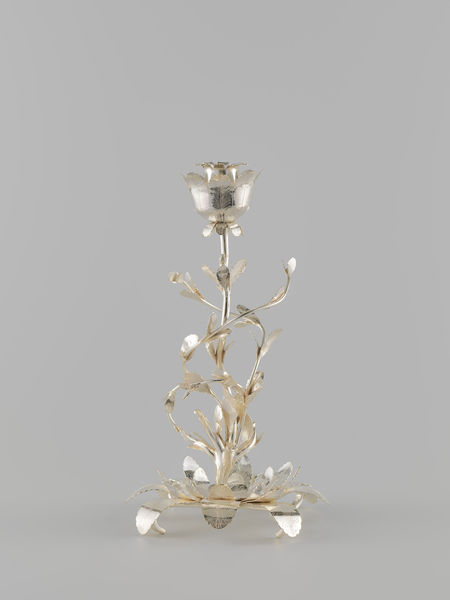
Titel: Kandelaar van zilver met stam in de vorm van een kronkelende boomstam met drie slingerende takken met ovaal blad en kaarsenhouder in bloemkroon.
Künstler: Jan Kemaer
Standort: Amsterdam
Institution: Rijksmuseum
Schlagwörter: brillant, photographie, art, art deco, mobilier, bougeoir, bougie, chandelier, argent, or, lierre, deco